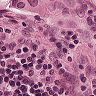
Metastatic tissue present: yes